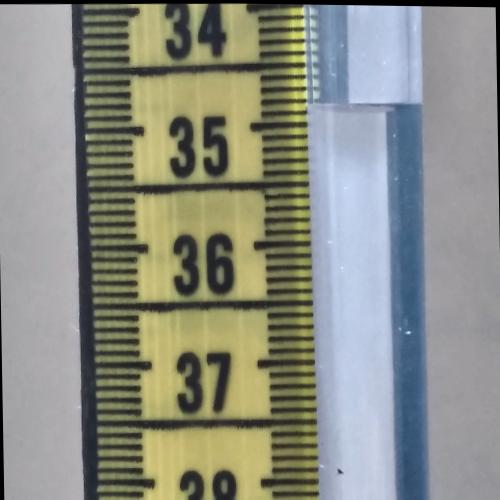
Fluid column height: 34.9 cm